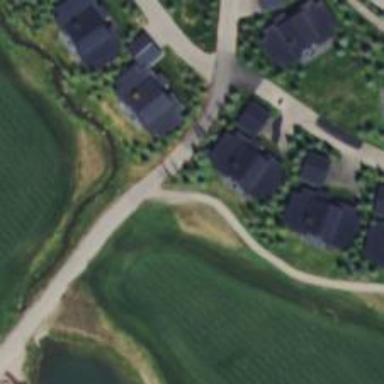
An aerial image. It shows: Golf cartpath that is also road path.